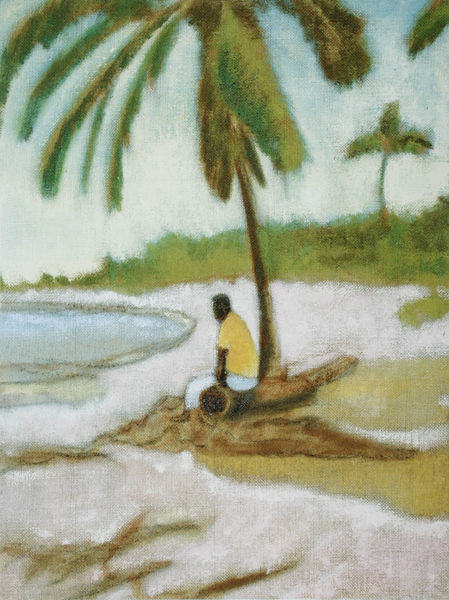
Titel: Curious
Künstler: Peter Doig
Institution: Privatbesitz
Schlagwörter: mann, meer, wasser, weiß, bäume, gelb, sand, schwarz, hemd, hose, baumstamm, wald, küste, strand, palme, bucht, neger, südsee, afrikaner